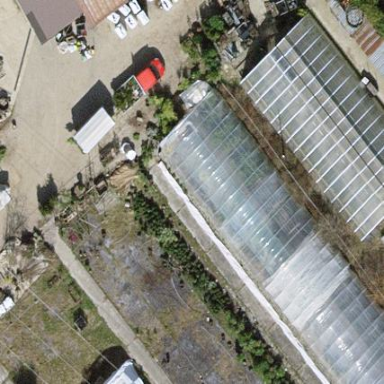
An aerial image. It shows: Greenhouse used for horticulture.